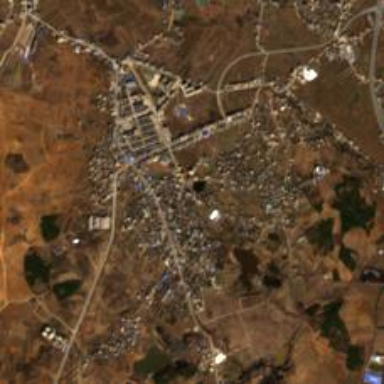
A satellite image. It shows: Ethnic township within town.